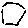
Label: hexagon